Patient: sex M, age 69
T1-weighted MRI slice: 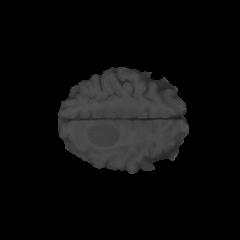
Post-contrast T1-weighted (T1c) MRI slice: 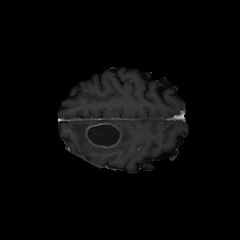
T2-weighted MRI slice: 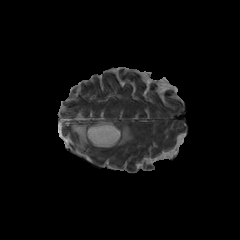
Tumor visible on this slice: yes
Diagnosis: Glioblastoma, IDH-wildtype
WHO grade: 4